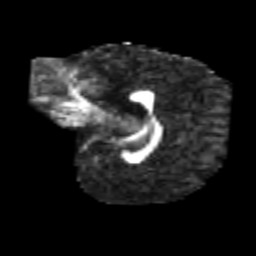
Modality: FA
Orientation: sagittal
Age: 6
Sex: male
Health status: healthy